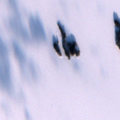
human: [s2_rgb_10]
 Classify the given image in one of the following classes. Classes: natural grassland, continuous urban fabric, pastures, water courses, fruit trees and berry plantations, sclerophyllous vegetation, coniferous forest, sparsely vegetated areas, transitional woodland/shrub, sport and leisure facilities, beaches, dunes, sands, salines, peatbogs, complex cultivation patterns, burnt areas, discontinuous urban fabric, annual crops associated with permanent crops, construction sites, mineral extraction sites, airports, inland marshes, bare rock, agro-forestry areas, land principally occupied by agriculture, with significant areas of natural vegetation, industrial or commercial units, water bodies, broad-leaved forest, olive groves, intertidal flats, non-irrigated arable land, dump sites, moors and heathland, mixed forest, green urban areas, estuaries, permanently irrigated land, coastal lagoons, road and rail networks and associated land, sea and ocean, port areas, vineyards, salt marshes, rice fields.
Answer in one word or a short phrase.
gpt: water bodies